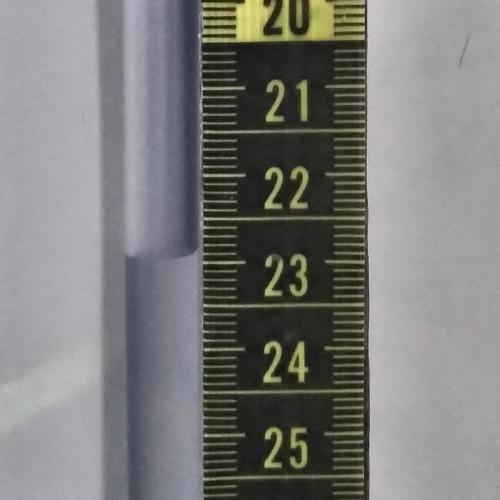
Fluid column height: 22.9 cm